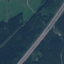
Label: Highway